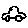
Label: car